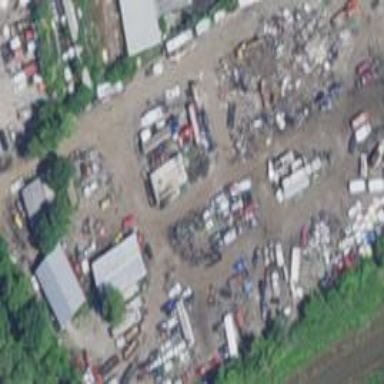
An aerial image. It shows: Scrap yard located in industrial area.